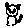
Label: cat